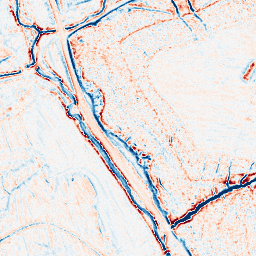
Category: edge_preserving
Decomposition family: bilateral
Decomposition parameters: d: 9
sigma_color: 75
sigma_space: 100
Upsampling method: quintic
Upsampling parameters: scale: 8
Upsampling scale: 8